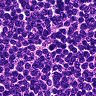
Metastatic tissue present: no